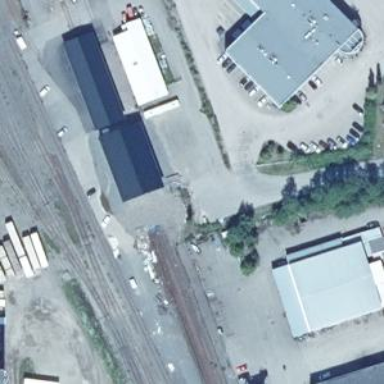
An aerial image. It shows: Abandoned railway spur.